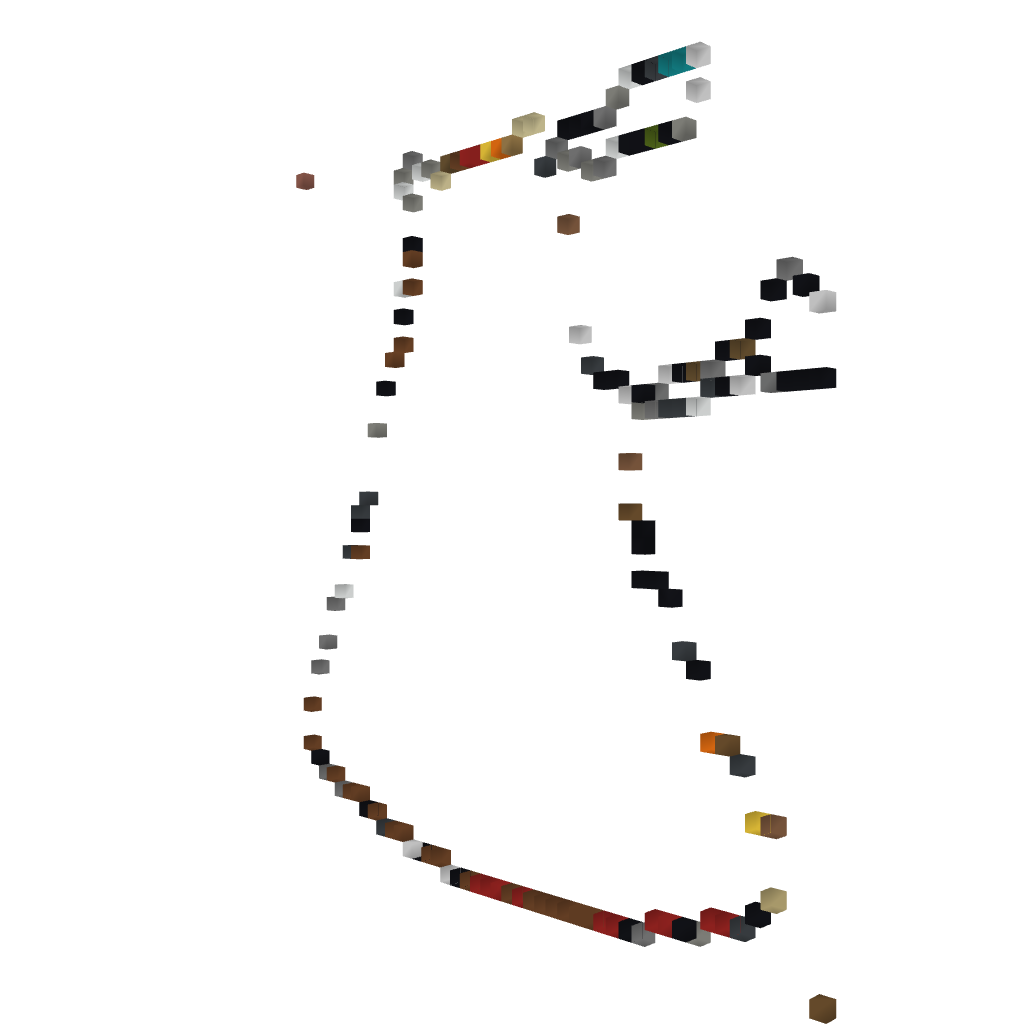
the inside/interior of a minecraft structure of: Dalek Pixel Art